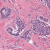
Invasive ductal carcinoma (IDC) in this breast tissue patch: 1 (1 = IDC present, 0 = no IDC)